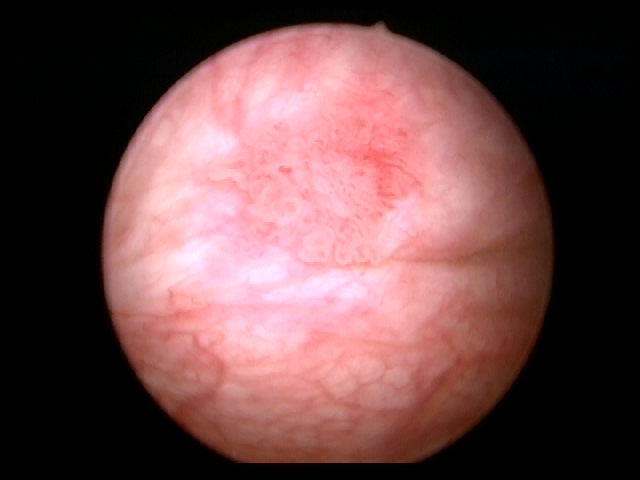
Modality: WLC
Class: Malignant
Subclass: LowGradePapillary
Lesion: L1
Stage: Ta
Morphology: Papillary
Bladder cancer association: Yes